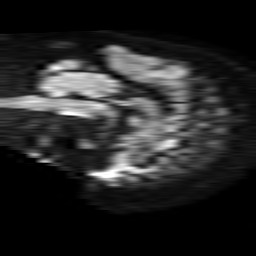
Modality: TRACE
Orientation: sagittal
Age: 52
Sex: male
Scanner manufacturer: philips
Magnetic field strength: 1.5 T
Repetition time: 4.6 s
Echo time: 0.08941 s